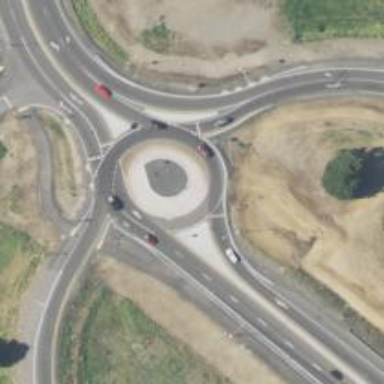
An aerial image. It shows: Secondary road made of asphalt leading to roundabout.